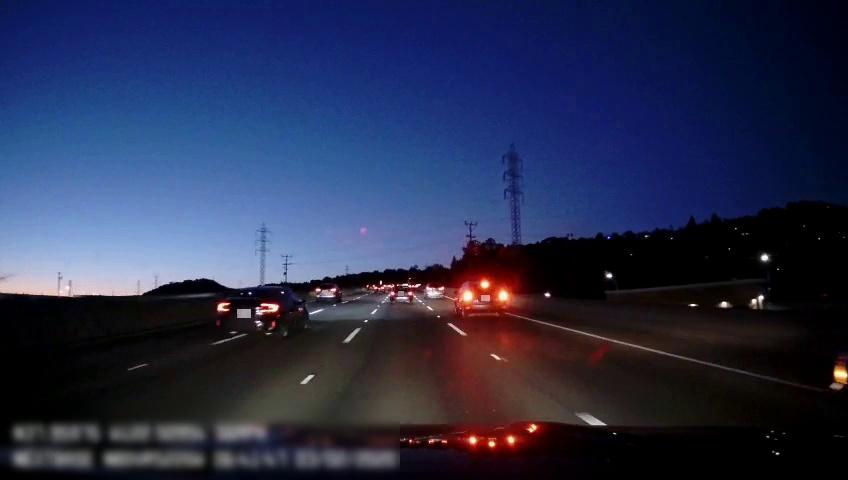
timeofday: Night
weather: Other
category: Drivable Space
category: Vehicles | SUV
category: Vehicles | Car
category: Vehicles | SUV
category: Vehicles | Car
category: Vehicles | Car
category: Vehicles | Car
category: Vehicles | Truck
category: Vehicles | SUV
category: Lanes | Current Lane
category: Lanes | Current Lane
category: Lanes | Alternate Lane
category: Lanes | Alternate Lane
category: Lanes | Alternate Lane